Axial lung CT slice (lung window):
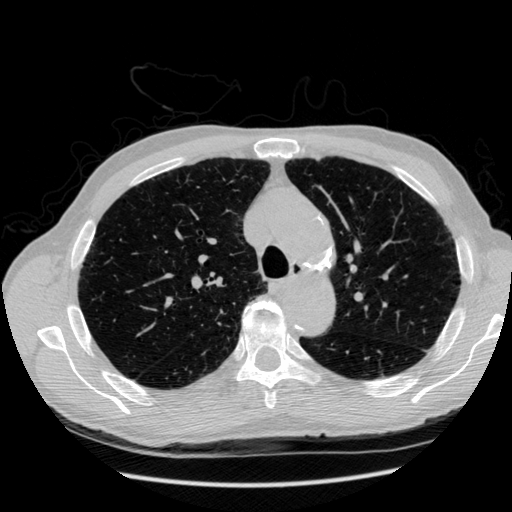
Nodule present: no